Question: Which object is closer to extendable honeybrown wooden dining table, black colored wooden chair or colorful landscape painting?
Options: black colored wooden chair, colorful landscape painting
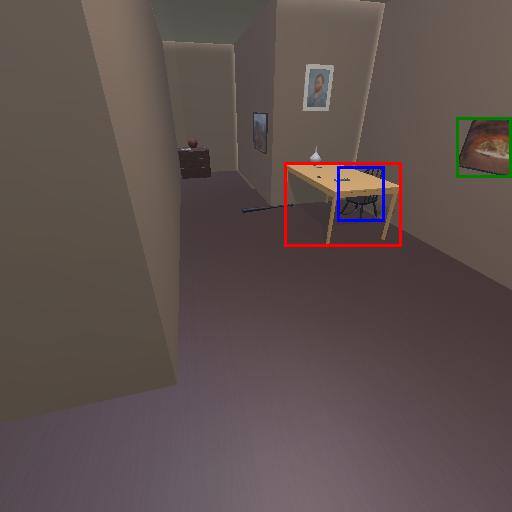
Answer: black colored wooden chair